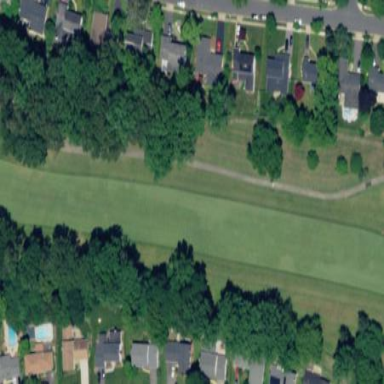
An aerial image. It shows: Grassy area designated as golf fairway.